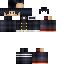
A male human skin with dark skin, wearing brown helmet dressed in a blue suit and black pants, featuring a closed mouth.